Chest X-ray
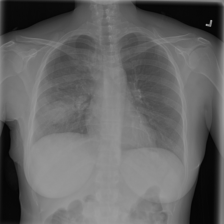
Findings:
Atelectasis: negative
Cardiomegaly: negative
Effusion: negative
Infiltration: negative
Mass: negative
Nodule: negative
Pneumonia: negative
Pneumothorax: positive
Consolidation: negative
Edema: negative
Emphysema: negative
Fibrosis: negative
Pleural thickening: negative
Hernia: negative